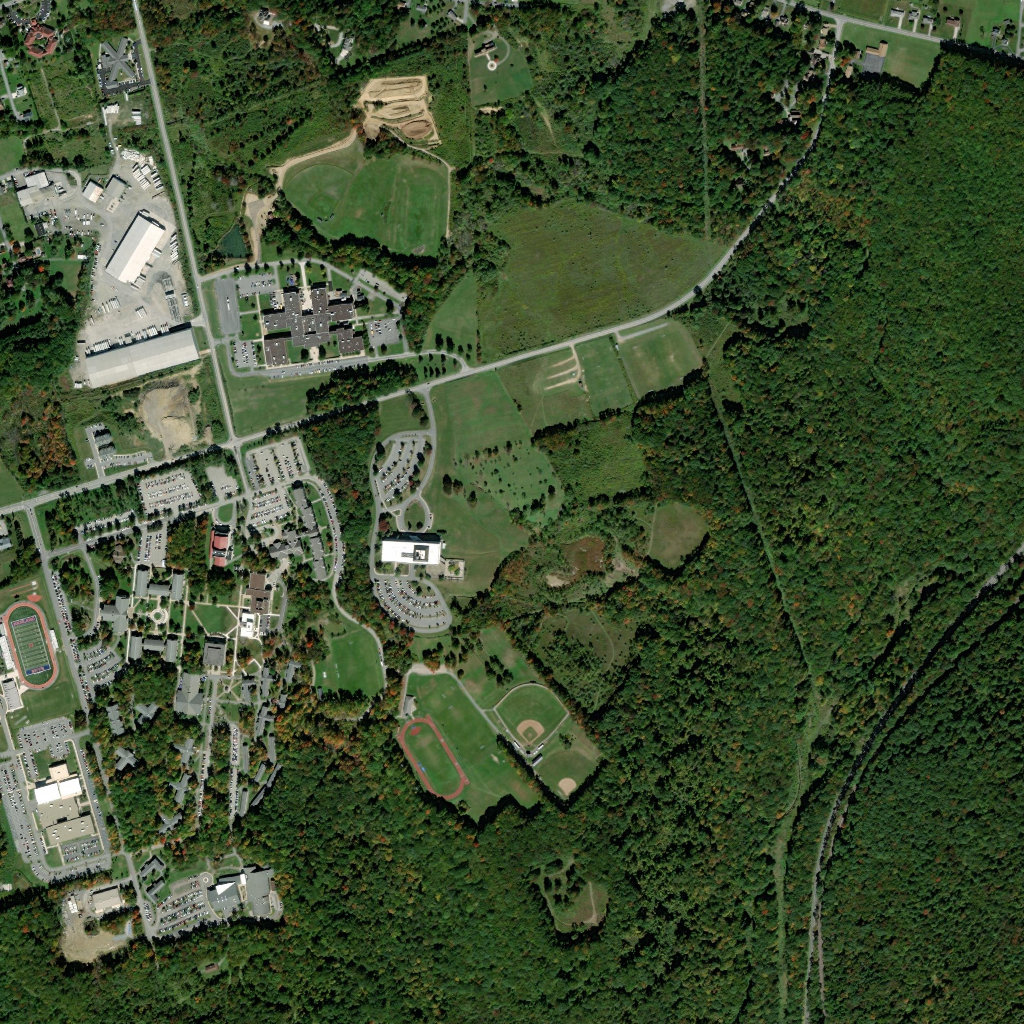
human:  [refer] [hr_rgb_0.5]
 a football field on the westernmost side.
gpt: <box>[[0, 59, 5, 66, 0]]</box>